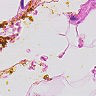
Metastatic tissue present: no